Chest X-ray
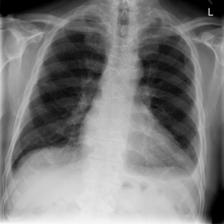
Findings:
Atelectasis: negative
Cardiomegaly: negative
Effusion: negative
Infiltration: negative
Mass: negative
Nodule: negative
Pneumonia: negative
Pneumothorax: negative
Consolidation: negative
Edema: negative
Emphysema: negative
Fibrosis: negative
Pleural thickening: negative
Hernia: negative